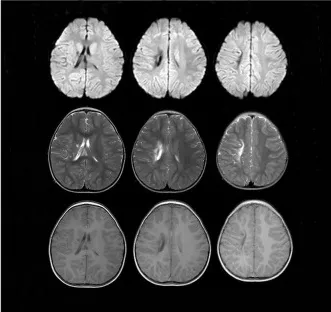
Findings in sequential MRI brain scans. (B) Obtained in March 2021, there were still multiple cerebral injuries with enlarged encephalomalacia in the right centrum semiovale, lateral ventricle, and basal ganglia compared with those seen in the previous scan.
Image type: radiology (mri)